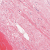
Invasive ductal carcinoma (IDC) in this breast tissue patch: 0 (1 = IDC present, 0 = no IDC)